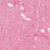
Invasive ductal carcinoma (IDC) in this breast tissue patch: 0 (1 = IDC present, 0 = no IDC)